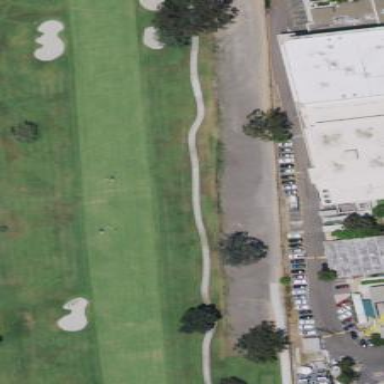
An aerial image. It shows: Golf fairway surrounded by grass.